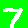
Digit: 7